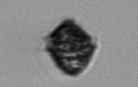
Label: Kryptoperidinium_triquetrum